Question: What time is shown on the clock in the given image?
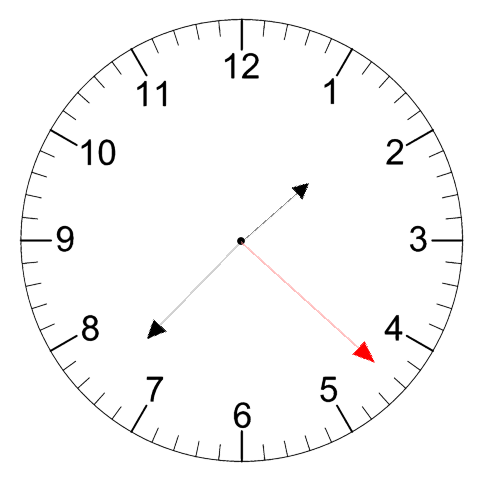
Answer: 01:37:22